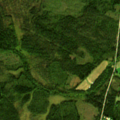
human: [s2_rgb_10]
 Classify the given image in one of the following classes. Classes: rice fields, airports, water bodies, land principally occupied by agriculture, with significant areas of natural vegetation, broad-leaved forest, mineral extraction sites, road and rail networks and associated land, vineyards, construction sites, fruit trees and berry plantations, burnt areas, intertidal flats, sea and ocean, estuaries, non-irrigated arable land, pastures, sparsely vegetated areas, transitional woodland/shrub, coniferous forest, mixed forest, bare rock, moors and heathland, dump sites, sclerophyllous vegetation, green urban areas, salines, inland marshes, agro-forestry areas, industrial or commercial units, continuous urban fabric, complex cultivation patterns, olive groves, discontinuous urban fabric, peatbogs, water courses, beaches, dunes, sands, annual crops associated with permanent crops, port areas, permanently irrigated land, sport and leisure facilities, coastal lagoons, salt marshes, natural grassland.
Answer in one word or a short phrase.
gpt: land principally occupied by agriculture, with significant areas of natural vegetation, coniferous forest, transitional woodland/shrub